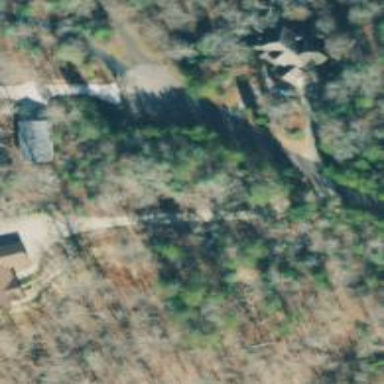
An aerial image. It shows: Driveway.